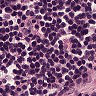
Metastatic tissue present: no